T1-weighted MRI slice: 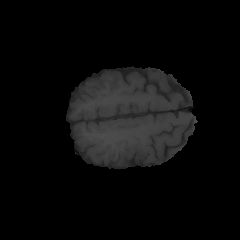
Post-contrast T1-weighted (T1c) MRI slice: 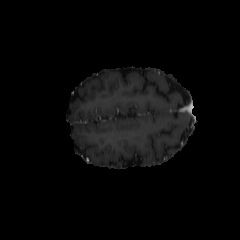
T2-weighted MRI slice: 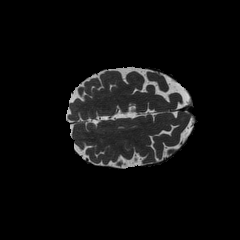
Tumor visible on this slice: no